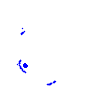
Particle: electron